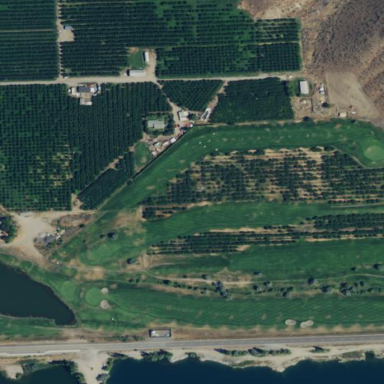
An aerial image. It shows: Golf course surrounded by greenery.